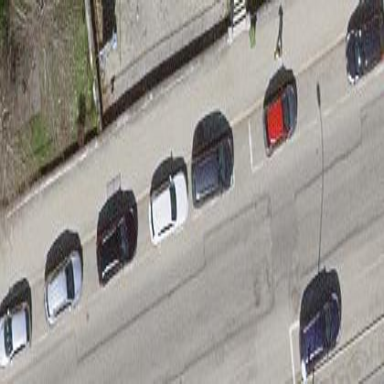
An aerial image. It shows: Street-side parallel parking available at this location.